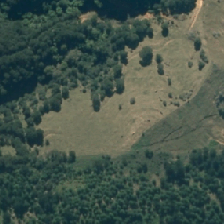
Land cover: high_producing_grassland